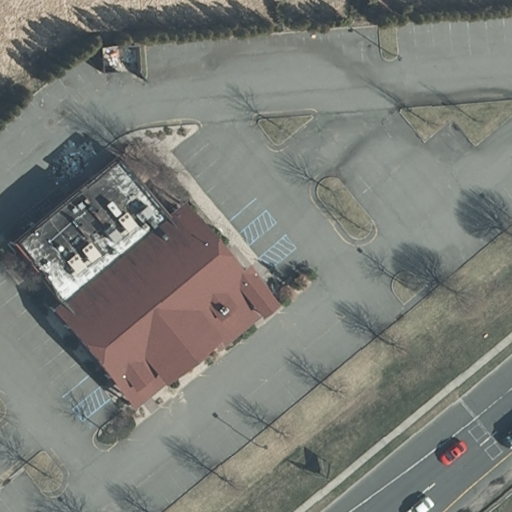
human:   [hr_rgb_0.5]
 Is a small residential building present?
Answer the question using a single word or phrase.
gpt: no

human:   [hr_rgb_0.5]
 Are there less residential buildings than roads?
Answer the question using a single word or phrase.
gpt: yes

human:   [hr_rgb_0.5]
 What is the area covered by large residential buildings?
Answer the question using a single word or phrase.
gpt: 0m2

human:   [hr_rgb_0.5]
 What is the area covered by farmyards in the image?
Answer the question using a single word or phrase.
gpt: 0m2

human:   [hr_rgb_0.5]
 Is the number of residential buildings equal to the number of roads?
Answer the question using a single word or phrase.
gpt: no

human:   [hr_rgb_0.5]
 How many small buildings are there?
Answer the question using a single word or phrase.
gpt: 0

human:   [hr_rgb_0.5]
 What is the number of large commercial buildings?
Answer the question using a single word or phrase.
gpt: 1

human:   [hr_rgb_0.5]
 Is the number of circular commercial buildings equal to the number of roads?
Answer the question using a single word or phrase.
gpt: no

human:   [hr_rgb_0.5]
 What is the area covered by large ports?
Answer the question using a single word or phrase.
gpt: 0m2

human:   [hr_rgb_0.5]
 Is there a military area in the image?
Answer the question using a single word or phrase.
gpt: no

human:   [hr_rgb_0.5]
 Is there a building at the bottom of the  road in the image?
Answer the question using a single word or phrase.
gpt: no

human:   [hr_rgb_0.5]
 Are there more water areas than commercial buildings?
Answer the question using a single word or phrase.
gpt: no

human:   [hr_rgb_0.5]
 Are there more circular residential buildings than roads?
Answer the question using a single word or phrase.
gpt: no

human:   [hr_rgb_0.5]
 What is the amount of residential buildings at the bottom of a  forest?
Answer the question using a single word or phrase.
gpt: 0

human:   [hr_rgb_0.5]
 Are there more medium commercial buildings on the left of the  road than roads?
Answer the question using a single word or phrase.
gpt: no

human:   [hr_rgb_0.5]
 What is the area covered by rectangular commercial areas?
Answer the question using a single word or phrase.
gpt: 0m2

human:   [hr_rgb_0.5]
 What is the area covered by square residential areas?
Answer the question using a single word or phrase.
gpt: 0m2

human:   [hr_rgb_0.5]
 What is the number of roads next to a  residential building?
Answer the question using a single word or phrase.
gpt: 0

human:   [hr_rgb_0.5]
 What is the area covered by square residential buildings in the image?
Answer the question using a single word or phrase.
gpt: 0m2

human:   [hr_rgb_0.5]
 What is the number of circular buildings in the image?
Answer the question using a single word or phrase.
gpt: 0

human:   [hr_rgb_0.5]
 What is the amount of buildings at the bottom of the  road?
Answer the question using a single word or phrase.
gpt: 0

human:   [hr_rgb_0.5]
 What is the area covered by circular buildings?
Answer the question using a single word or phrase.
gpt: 0m2

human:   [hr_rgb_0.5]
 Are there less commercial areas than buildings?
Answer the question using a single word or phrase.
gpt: yes

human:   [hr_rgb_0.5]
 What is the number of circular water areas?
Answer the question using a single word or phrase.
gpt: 0

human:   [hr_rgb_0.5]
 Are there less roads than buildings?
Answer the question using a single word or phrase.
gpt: no

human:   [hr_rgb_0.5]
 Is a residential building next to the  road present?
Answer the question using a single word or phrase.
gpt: no

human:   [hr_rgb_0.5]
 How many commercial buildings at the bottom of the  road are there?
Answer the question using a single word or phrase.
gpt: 0

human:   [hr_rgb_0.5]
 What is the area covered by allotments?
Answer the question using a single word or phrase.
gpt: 0m2

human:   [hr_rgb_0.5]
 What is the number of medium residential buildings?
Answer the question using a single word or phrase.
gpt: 0

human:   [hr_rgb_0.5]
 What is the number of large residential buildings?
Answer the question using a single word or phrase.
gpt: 0

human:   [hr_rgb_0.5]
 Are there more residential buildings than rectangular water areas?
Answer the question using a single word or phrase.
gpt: no

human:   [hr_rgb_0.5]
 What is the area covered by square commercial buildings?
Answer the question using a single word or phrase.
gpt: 0m2

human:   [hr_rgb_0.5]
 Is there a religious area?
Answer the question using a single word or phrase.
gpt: no

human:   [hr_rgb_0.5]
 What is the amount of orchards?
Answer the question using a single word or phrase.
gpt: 0

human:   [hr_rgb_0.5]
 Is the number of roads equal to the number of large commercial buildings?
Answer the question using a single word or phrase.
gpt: yes

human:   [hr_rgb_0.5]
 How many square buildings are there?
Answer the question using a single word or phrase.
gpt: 0